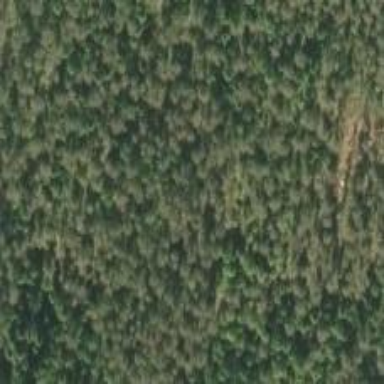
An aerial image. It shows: Woodland with needle-leaved trees.